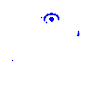
Particle: pion